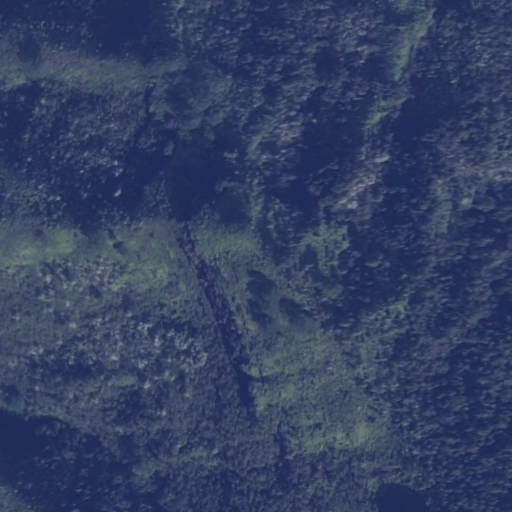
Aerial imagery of mountain in Hawaii named Pōhakuokāne containing only unknown